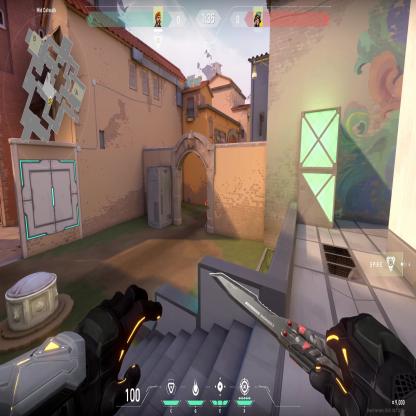
Label: enemy